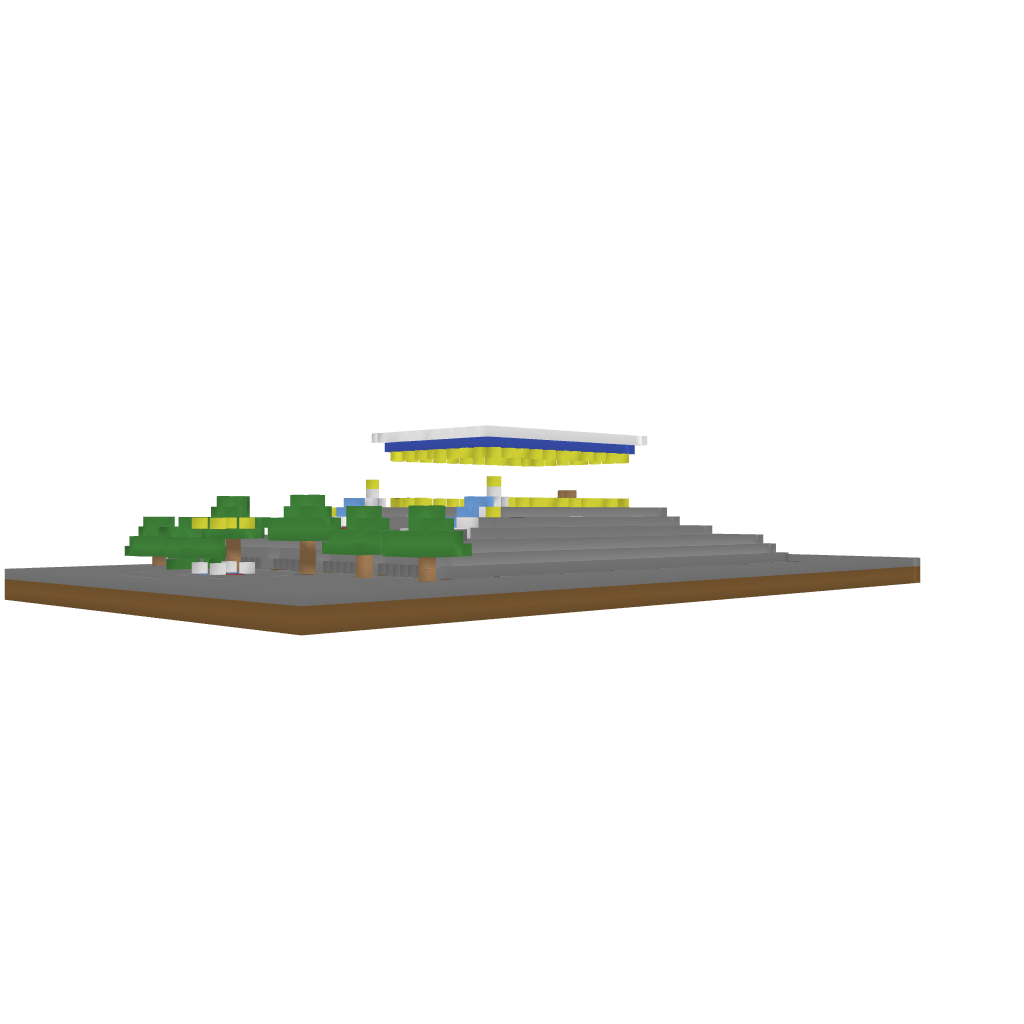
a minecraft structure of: greek temple bad low quality